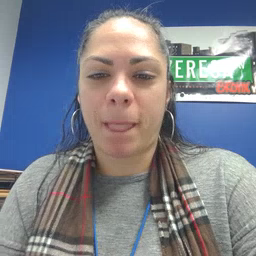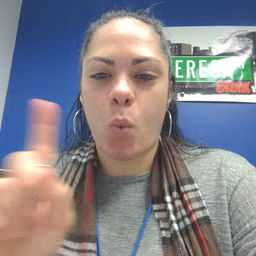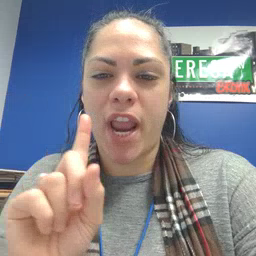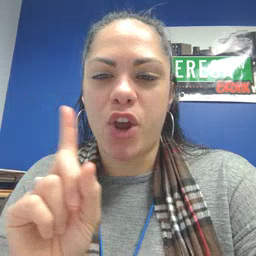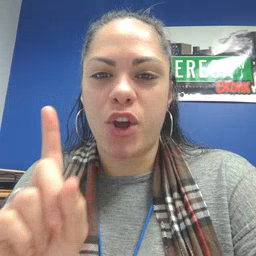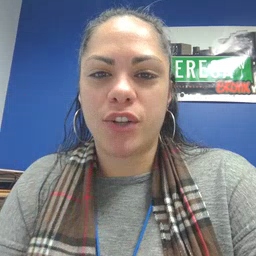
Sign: where